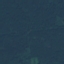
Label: Forest